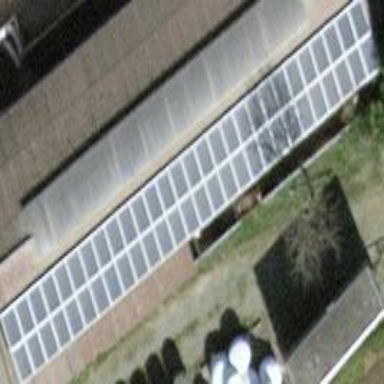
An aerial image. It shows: Solar photovoltaic panel generator producing electricity in small installation.